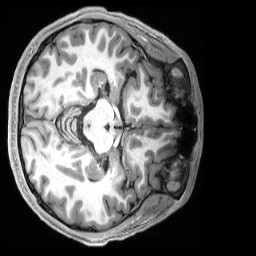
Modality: T1w
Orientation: axial
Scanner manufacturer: siemens
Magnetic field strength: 3 T
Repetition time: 2.5 s
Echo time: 0.00231 s